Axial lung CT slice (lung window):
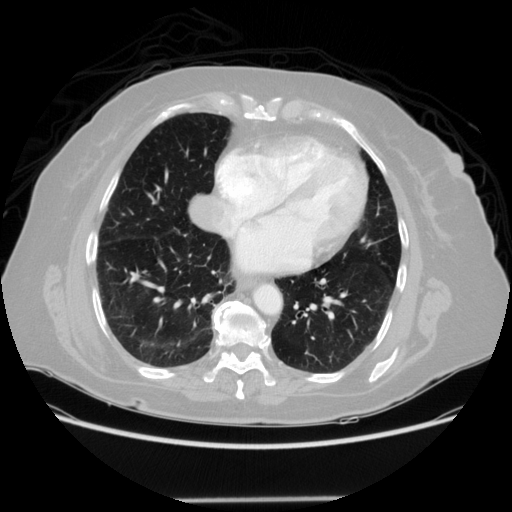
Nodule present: no